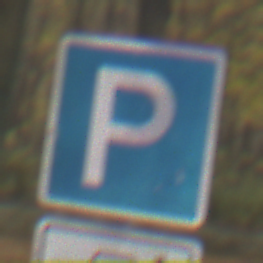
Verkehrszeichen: Parken
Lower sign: MehrspurigeFahrzeugeFrei11
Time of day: MorningAfternoon
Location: Outdoor (Nature)
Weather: Overcast
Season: Autumn
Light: Natural